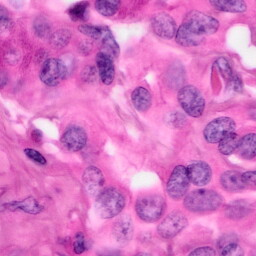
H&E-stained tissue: Pancreatic